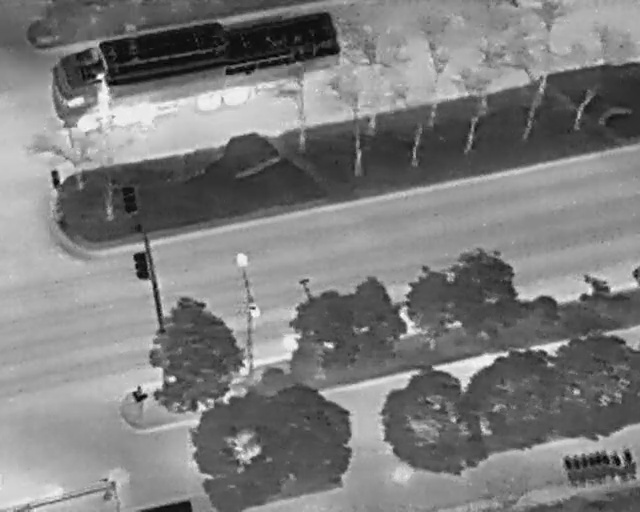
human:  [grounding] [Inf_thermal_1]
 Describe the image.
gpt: In the satellite image, there is  <ref>1 large othervehicle </ref> <box>[[23, -15, 37, 41, 170]]</box> located at top,  <ref>1 large person </ref> <box>[[18, 76, 24, 80, 2]]</box> located at bottom left,  <ref>8 medium bicycle </ref> <box>[[86, 91, 91, 92, 170], [87, 90, 92, 92, 170], [88, 90, 93, 92, 170], [90, 90, 94, 92, 170], [91, 89, 95, 91, 170], [92, 90, 97, 91, 170], [94, 90, 98, 91, 164], [95, 89, 100, 91, 164]]</box> located at bottom right.